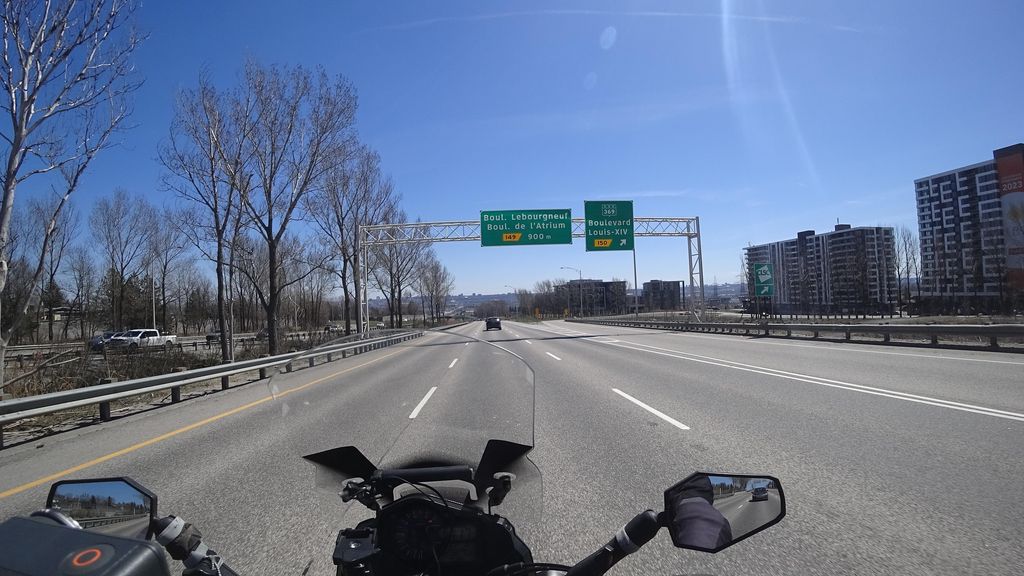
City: quebec_city